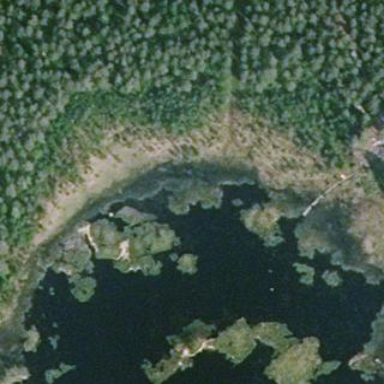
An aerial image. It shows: Bog wetland area.